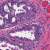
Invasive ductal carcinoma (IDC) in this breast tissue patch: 0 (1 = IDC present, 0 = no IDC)